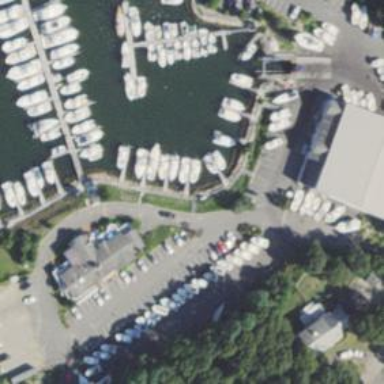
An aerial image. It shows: Marina area for leisure land.